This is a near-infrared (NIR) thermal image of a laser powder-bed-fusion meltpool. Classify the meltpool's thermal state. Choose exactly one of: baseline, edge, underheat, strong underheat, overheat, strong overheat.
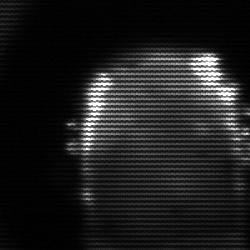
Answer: baseline